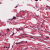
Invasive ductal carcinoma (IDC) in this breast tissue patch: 0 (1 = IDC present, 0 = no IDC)